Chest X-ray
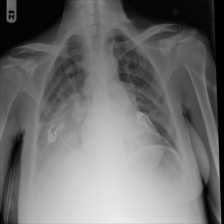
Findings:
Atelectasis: negative
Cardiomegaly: negative
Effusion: positive
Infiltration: negative
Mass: negative
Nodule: negative
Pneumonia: negative
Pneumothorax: negative
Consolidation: negative
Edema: negative
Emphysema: negative
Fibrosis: negative
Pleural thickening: negative
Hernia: negative